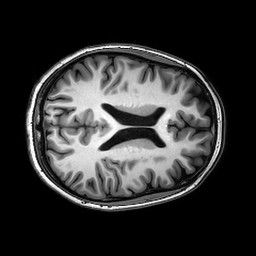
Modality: T1w
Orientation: axial
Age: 20
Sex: female
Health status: healthy
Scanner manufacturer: philips
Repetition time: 0.008319 s
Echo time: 0.00384 s